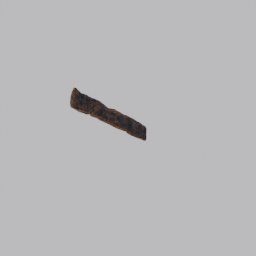
Label: architecture